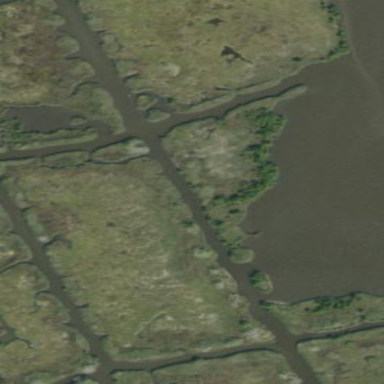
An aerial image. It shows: Wetland area.